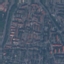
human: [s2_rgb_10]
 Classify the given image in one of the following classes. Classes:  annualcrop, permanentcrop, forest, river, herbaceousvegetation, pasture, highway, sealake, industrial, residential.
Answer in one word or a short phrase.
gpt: Residential